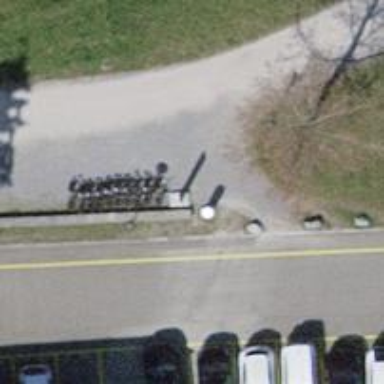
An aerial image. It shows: Bicycle rental service.